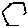
Label: hexagon